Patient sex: M
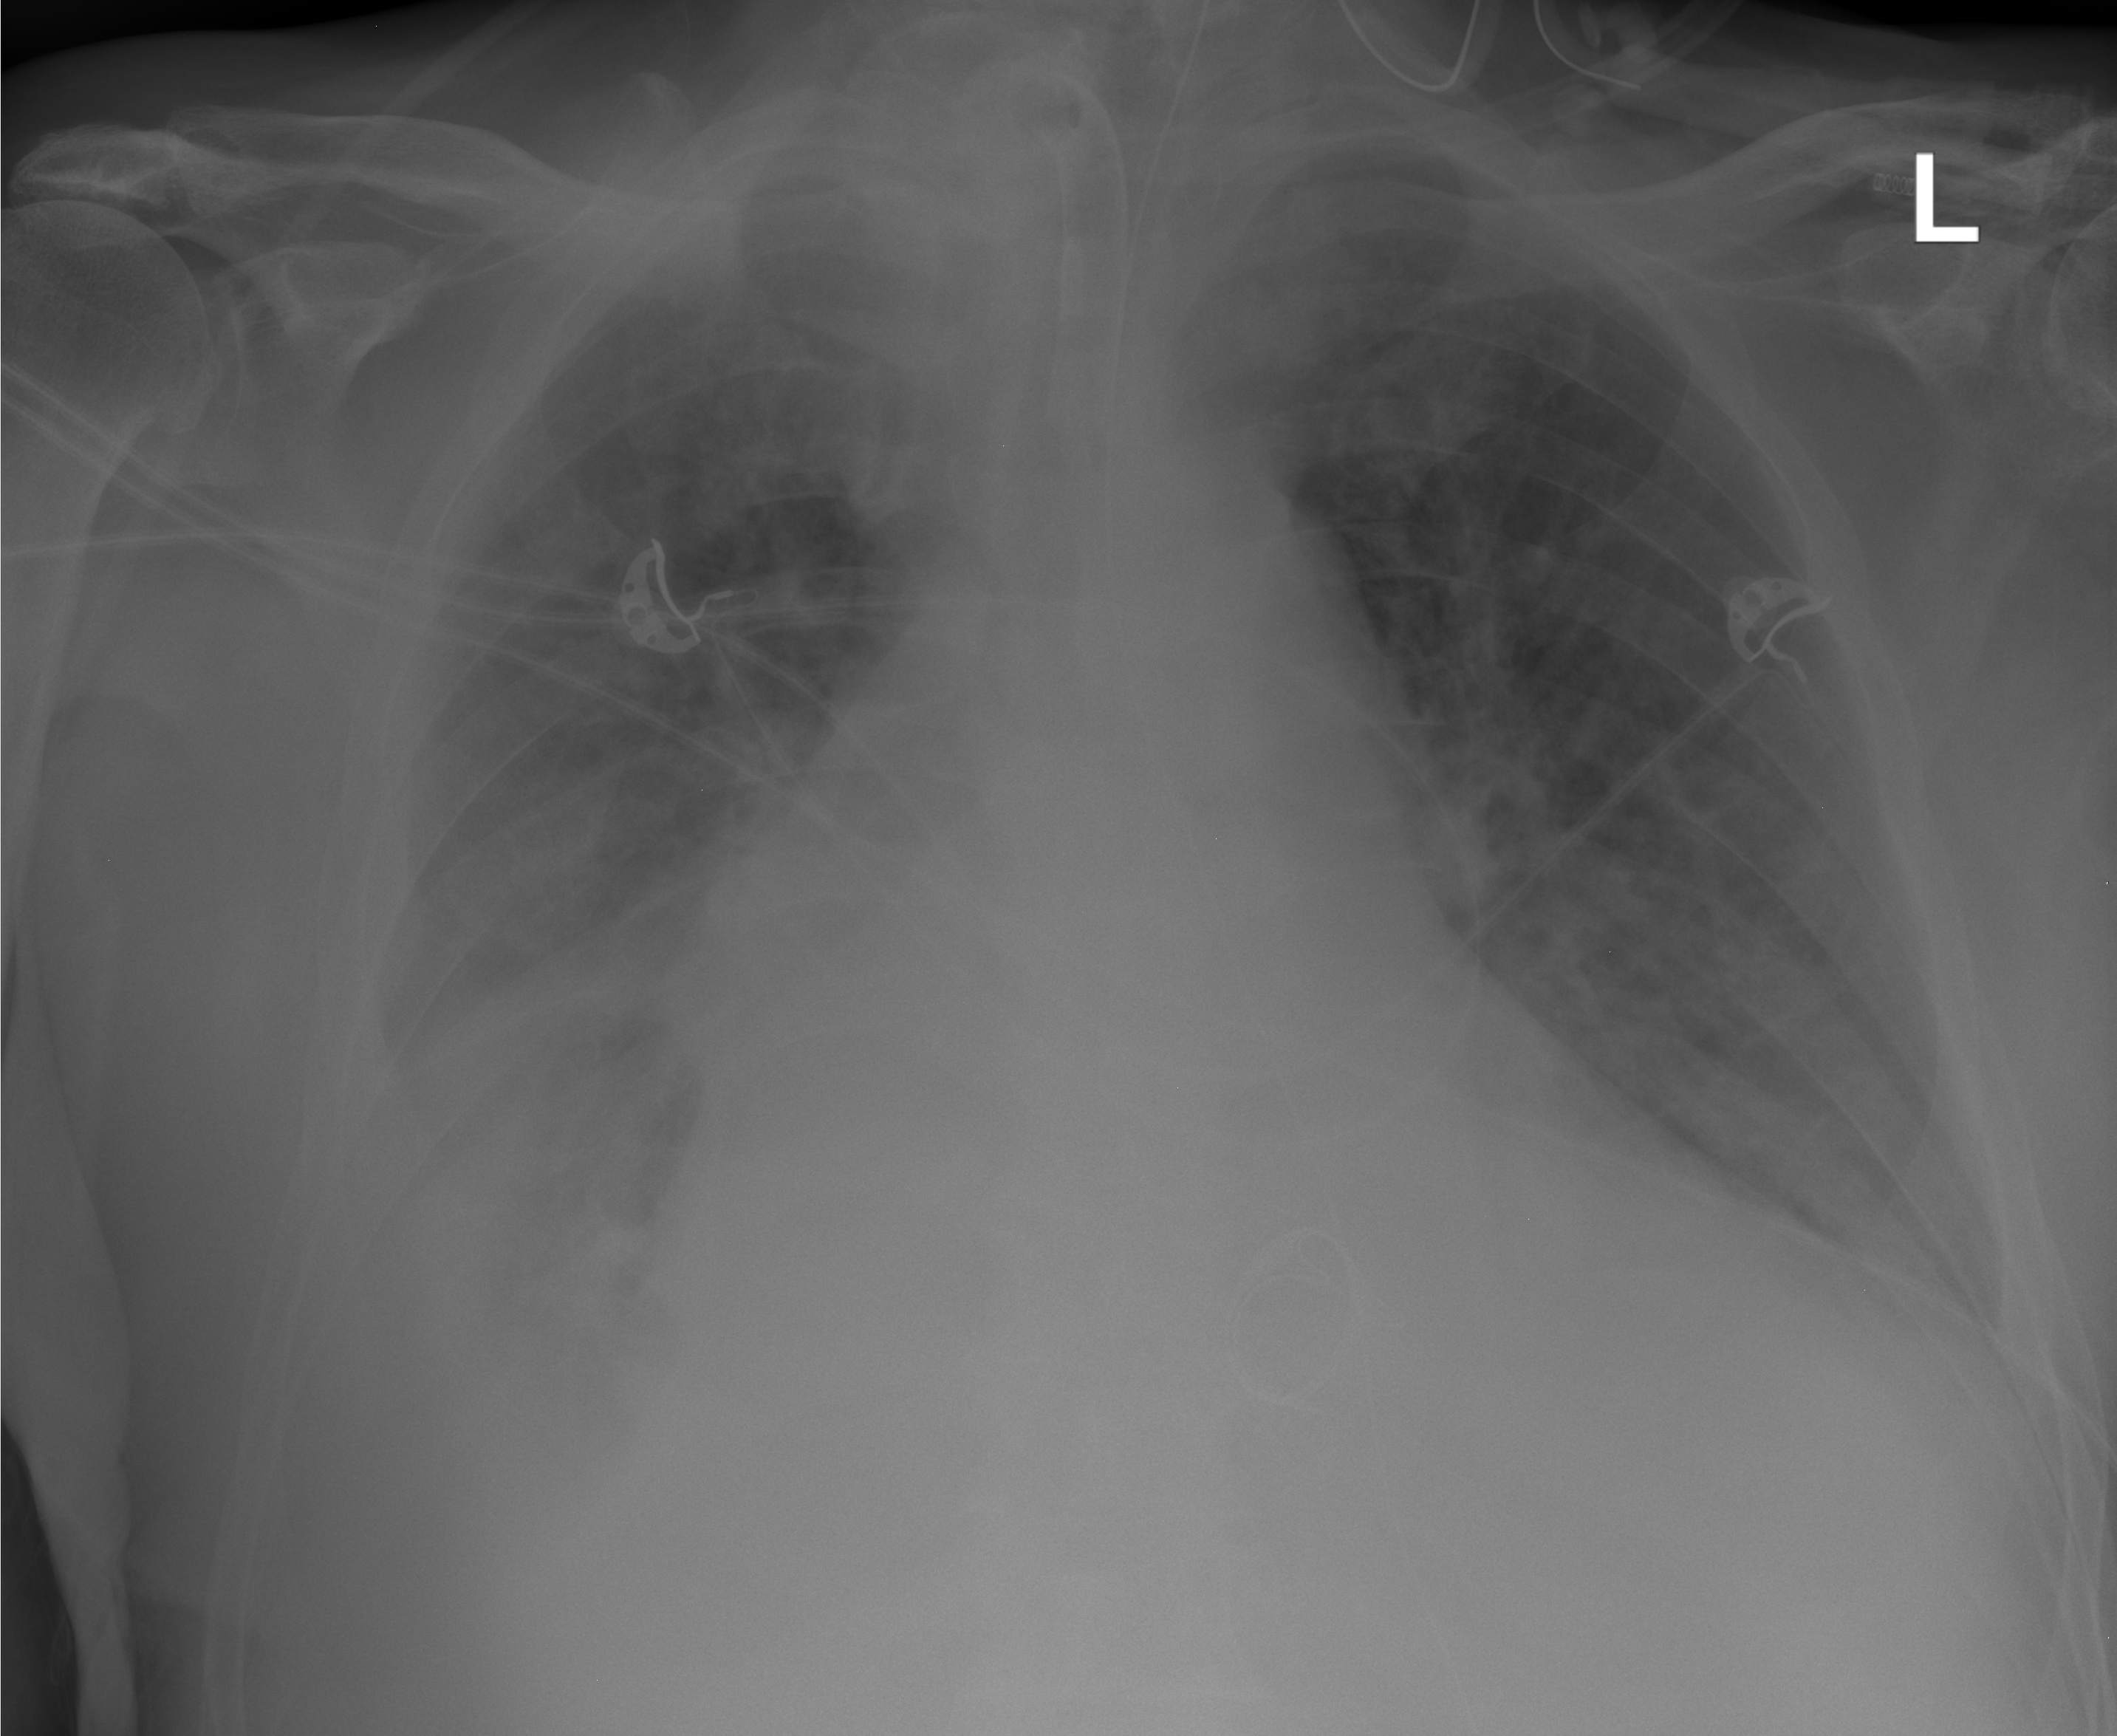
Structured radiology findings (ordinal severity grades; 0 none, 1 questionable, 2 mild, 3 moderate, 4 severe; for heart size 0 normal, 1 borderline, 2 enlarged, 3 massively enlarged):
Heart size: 2
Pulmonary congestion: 3
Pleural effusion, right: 3
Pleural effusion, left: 2
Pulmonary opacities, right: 2
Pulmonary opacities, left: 2
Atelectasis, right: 2
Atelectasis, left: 2